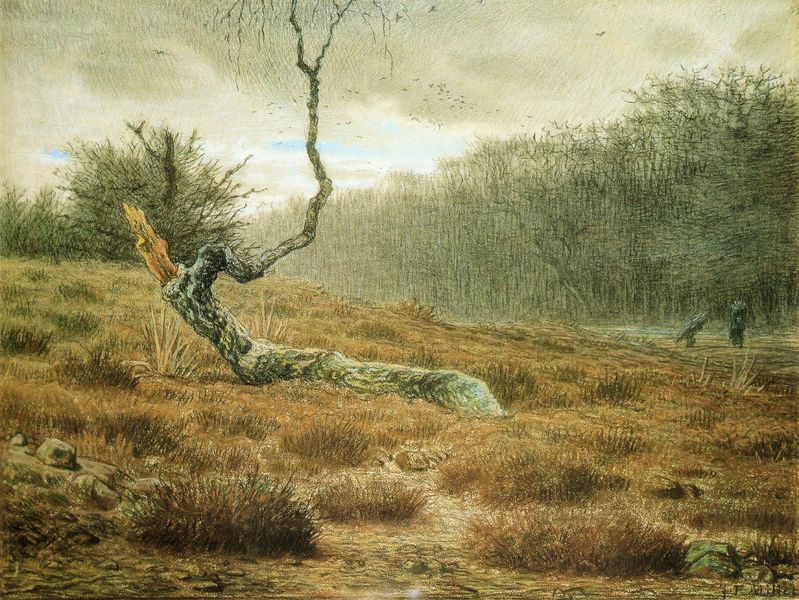
Titel: Die tote Birke
Künstler: Jean François Millet
Standort: Dijon
Institution: Musée des Beaux-Arts
Schlagwörter: baum, blau, dunkel, feuer, gemälde, gestein, himmel, mann, schatten, vogel, wolken, bäume, gelb, grün, landschaft, menschen, see, teich, äste, braun, grau, hell, holz, licht, zeichnung, gras, weg, wiese, wolke, alt, mensch, stein, steine, tot, ast, baumstamm, birke, feld, gräser, kalt, morgen, natur, stamm, strauch, vögel, busch, gebüsch, pfad, sträucher, realismus, personen, wald, bauern, vogelschwarm, sommer, düster, fels, sonnenlicht, verlassen, dunst, nebel, herbst, winter, arbeiter, figuren, querformat, sturm, unwetter, ton in ton, regen, offen, spaziergang, heide, regnerisch, zweig, moos, wolkig, sumpf, moor, rinde, grad, kühl, frost, kraut, krähen, stumpf, baumstumpf, morsch, buntstift, kimmel, waldarbeiter, gebrochen, millet, trist, vertrocknet, abgestorben, abgebrochen, asr, baumstrunk, bruchstelle, grasbüsche, francois millet, carus, landscheft, baumstamm tot, moorast